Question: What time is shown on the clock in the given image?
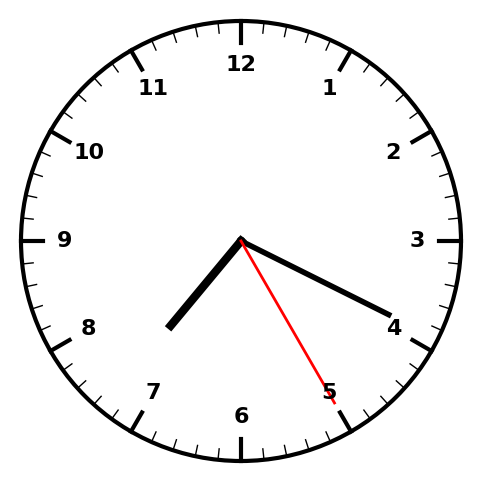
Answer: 07:19:25